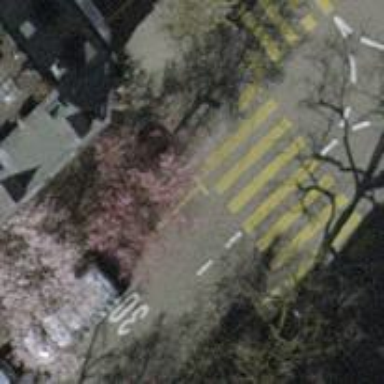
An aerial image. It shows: Avenue lined with trees.